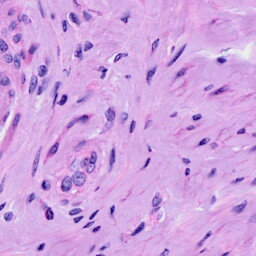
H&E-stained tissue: Cervix